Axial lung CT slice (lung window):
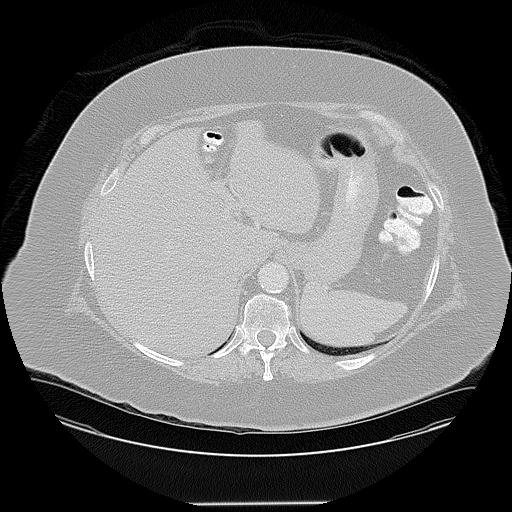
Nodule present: no